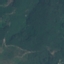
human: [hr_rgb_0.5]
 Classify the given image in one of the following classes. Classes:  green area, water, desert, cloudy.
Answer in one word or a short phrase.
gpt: green area